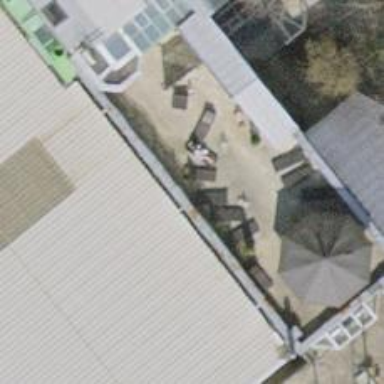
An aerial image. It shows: Restaurant.